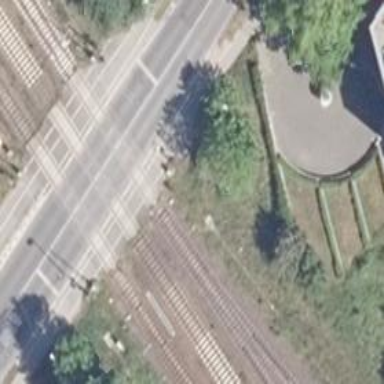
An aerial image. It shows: Railway switch with the turnout side on the left.